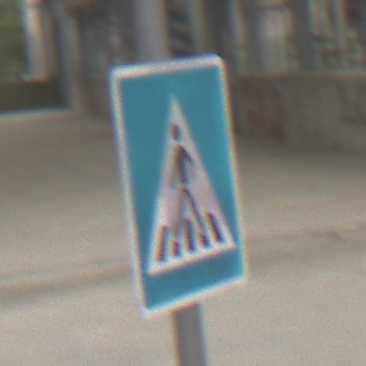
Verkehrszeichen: FussgaengerueberwegRechts
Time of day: Midday
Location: Roofed (Special)
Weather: Overcast
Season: NotSpecified
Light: Natural